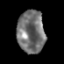
Tissue: prostate
Cell type: T cells
Senescence score: 0.3079
Nuclear area (px): 1146
Mean DAPI intensity: 114.1